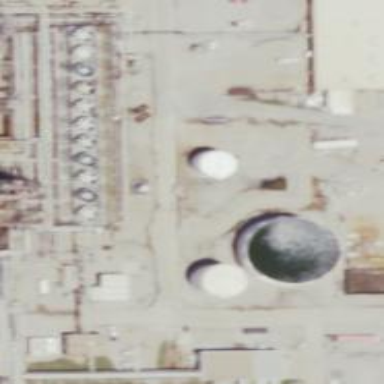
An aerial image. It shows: Storage tank that is man-made.